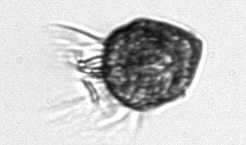
Label: Strombidium_morphotype2